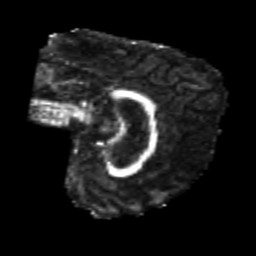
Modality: FA
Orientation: sagittal
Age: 22
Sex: male
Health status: healthy
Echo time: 0.074 s